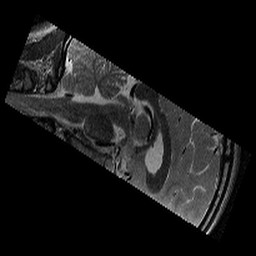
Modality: T2w
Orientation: sagittal
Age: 13
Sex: female
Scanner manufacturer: siemens
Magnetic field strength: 3 T
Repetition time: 9.23 s
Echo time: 0.067 s